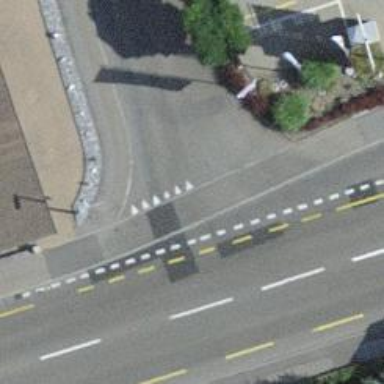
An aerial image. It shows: Road with "give way" sign.